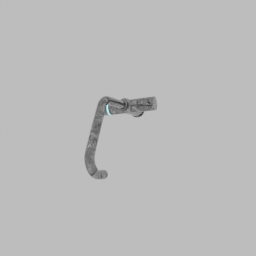
Label: appliances